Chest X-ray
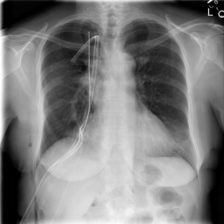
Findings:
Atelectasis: negative
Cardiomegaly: negative
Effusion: negative
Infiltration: negative
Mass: negative
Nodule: negative
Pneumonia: negative
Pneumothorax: positive
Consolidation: negative
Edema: negative
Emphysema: negative
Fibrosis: negative
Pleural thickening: negative
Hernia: negative